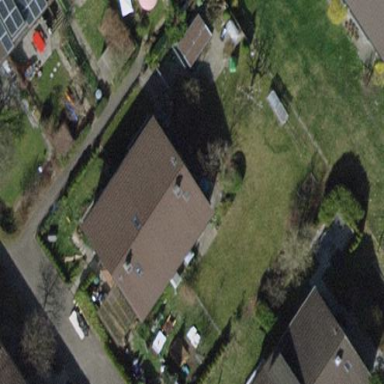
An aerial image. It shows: Residential garden.